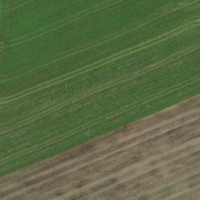
EUNIS habitat code: 52
Species observed at this site:
Ciconia ciconia